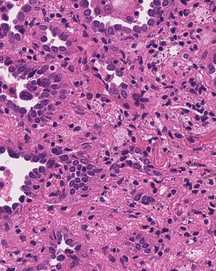
Tumor epithelial tissue: yes
Tumor-associated stroma tissue: yes
Normal tissue: no